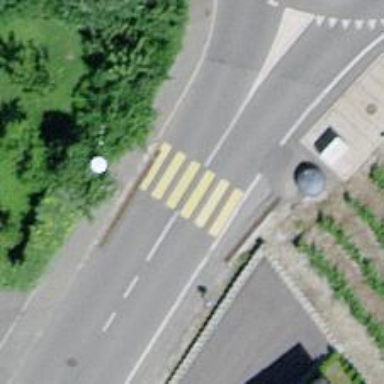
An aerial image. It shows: Uncontrolled zebra crossing with zebra markings.